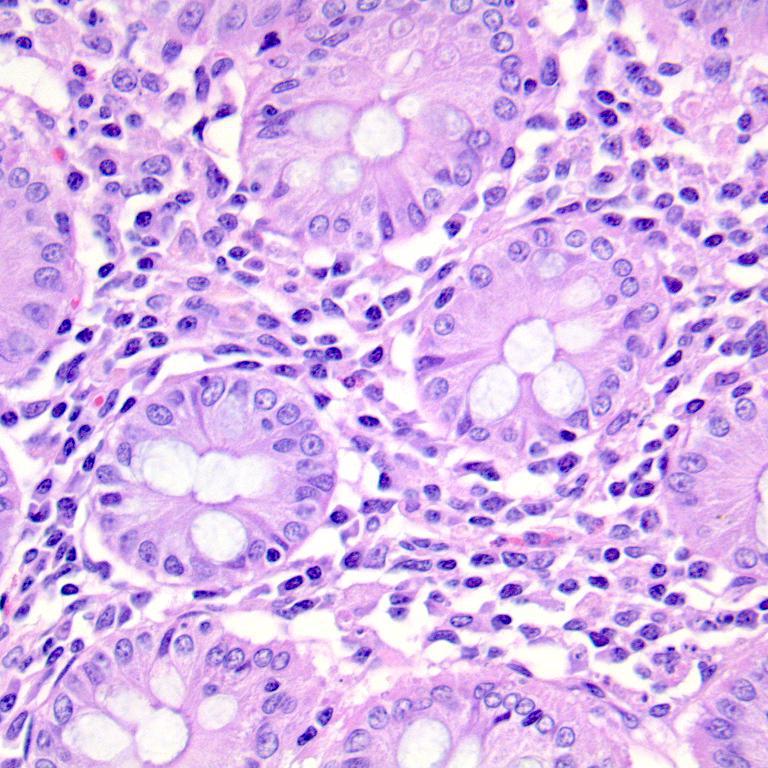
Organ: colon
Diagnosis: benign